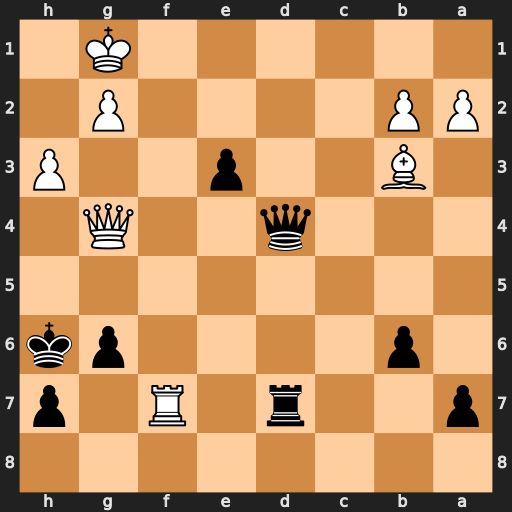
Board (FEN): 8/p2r1R1p/1p4pk/8/3q2Q1/1B2p2P/PP4P1/6K1
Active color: b
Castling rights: -
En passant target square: -
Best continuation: e2+ Qxd4 e1=Q+ Rf1 Qxf1+ Kxf1 Rxd4